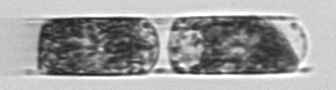
Label: Hemiaulus